Question: Well I would like to check answer from server every 5 seconds. But my success function inside $.ajax just does not work. Although ajax sends requests and gets response. Time limit is not exceeded since function is run every 5 seconds and response is received within 1 second.
If i put something inside checkMyCreatedGame function after $.ajax it does work but success function does not.
'''
var checkMyGame;
checkMyGame =setInterval(checkMyCreatedGame,5000);
var checkMyCreatedGame = function(){
$.ajax({
url :'../cgi-bin/lobby.py',
type :"GET",
cache :false,
data {
"checkMyGameId":createdGameId,
"player":playerName
},
dataType:"json",
success:function(jsonData){
console.log(jsonData)
}
});
};
'''
Here is my firebug console logs when I run this code (do not pay attention to what is above those gets):

Here is same screenshot but not resized by stackoverflow: <URL>
As you can see console.log inside success function is not executed.
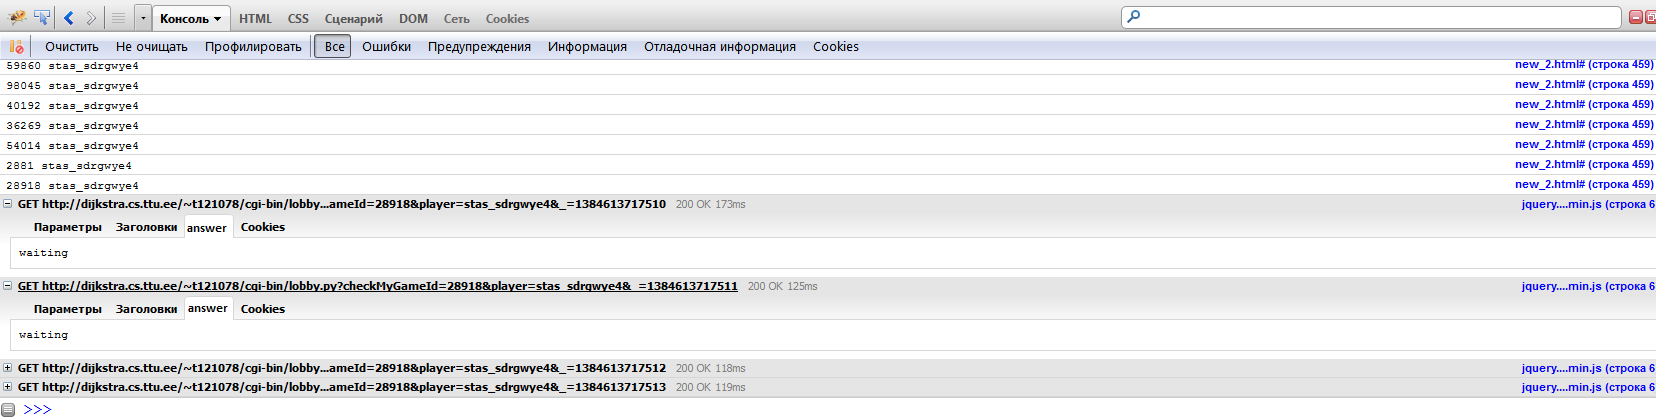
Answer: In your AJAX call, you tell jQuery to expect JSON data:
'''
dataType:"json",
'''
Then your server returns non-JSON data:
'''
waiting
'''
jQuery then tries to parse it as JSON, and unsurprisingly, fails. If you tell jQuery to expect text instead, it will work fine:
'''
dataType:"text",
'''
The message of this is: if you are finding that an AJAX call is failing silently, put an 'error' handler in. If you had, you would have received a message telling you that you had a 'parsererror'.